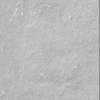
Label: not_dusty